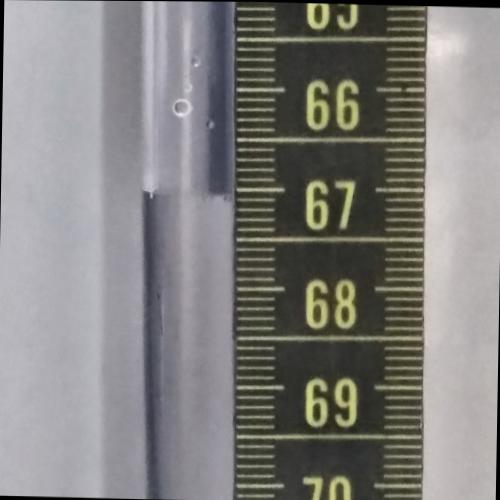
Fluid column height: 67.1 cm